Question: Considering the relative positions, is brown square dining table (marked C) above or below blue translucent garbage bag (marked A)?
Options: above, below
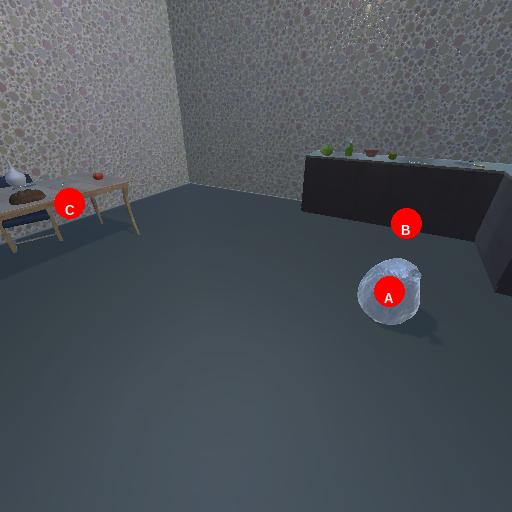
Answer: above